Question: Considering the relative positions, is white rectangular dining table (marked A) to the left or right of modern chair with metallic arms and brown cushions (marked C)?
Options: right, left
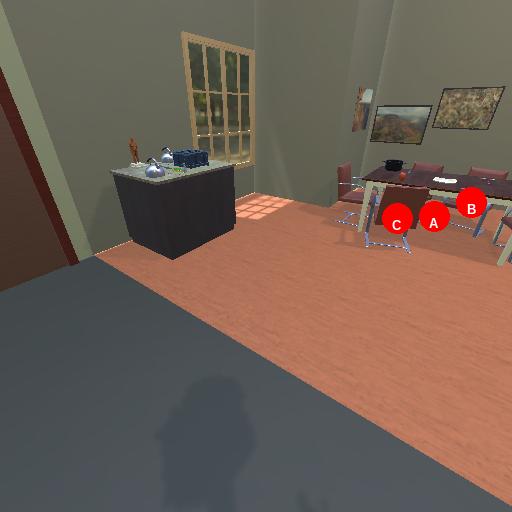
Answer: right